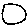
Label: circle